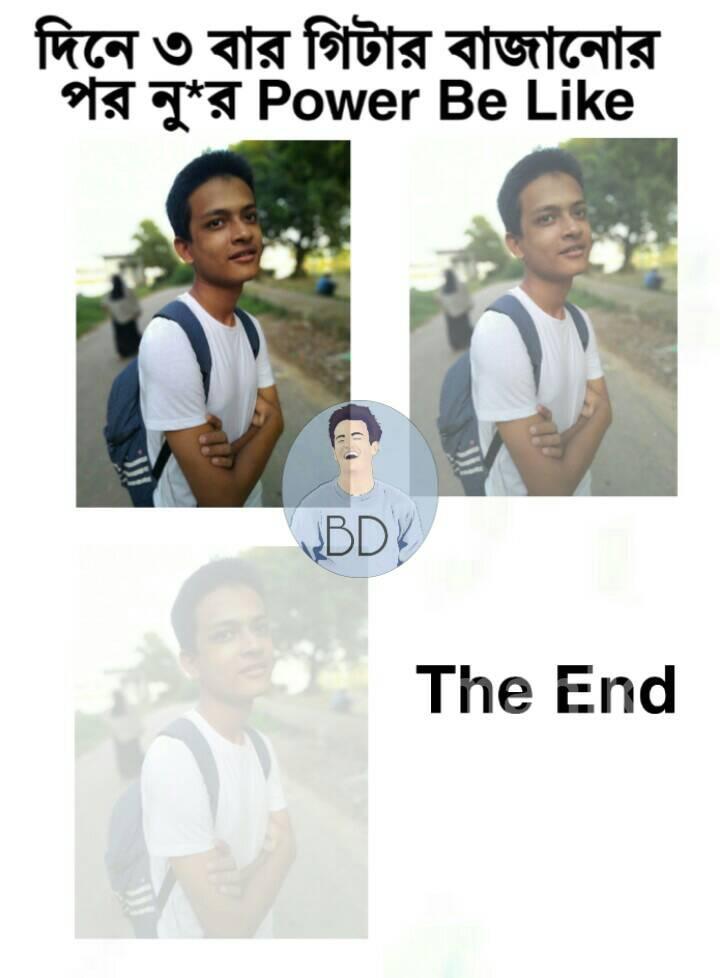
Caption: দিনে ৩ বার গিটার বাজানোর পর নু*র  Power Be Like     The End
Label: non-hate